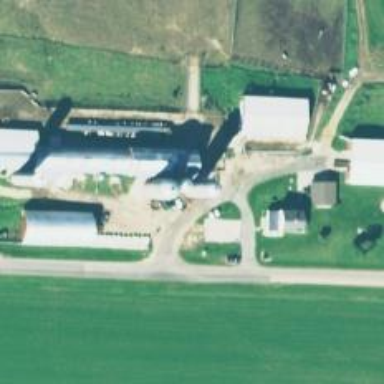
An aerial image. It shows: Silo.